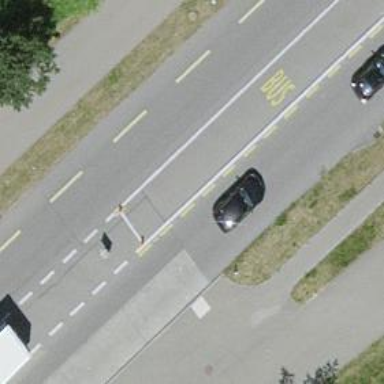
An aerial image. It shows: Bus stop with designated public transport stop position.